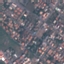
Land use / land cover class: Residential